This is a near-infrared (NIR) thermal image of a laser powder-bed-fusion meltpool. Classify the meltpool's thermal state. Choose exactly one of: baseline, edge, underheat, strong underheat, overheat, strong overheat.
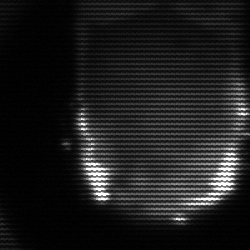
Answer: baseline